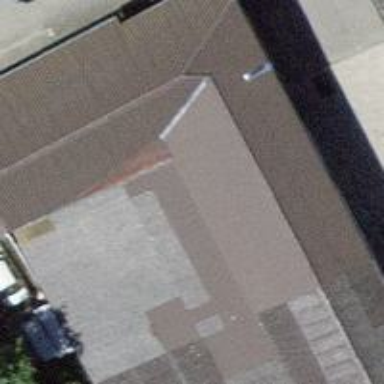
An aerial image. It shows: Sty building.